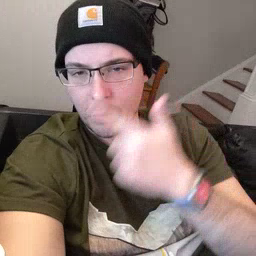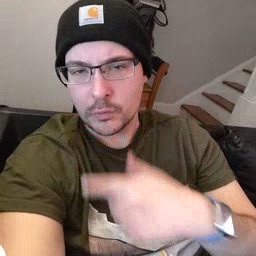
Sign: brother